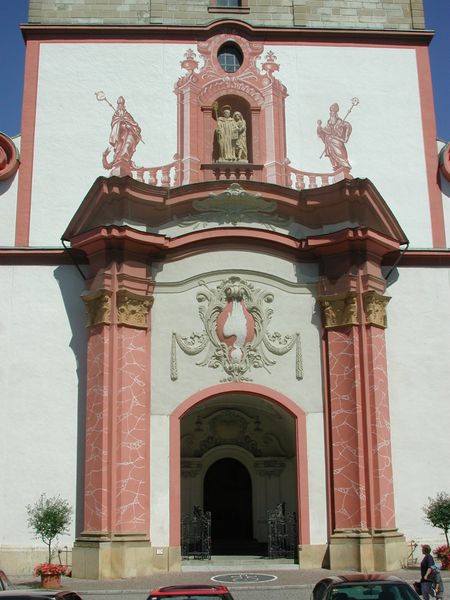
Titel: St. Fridolinsmünster in Bad Säckingen
Standort: Bad Säckingen, St. Fridolinsmünster (EU - D - BW)
Schlagwörter: baum, flügel, himmel, schatten, weiß, bäume, menschen, fenster, frau, marmor, pfeiler, säule, säulen, tür, dach, gebäude, rot, zaun, architektur, barock, sockel, stein, innenraum, gitter, kirche, gold, paar, pflanze, rosa, oval, skulptur, balkon, ansicht, fassade, giebel, pilaster, stuck, geländer, tor, eingang, kapitell, portal, wappen, pforte, voluten, schiefer, frontansicht, zaum, heiliger, ballustrade, heilige, fresko, einblick, bau, autos, schindeln, ghirlande, parkplatz, okulus, kirchenbau, bischofsstab, stuckatur, patronen, patrone, kompositkapitell, heilihe, bischofsstäbe